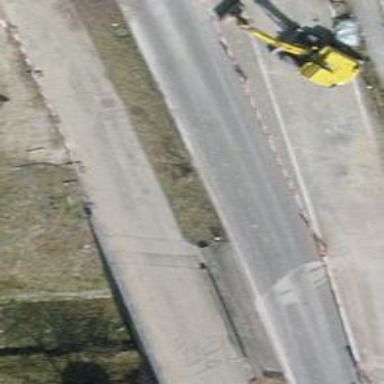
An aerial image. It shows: Asphalt cycleway on bridge.